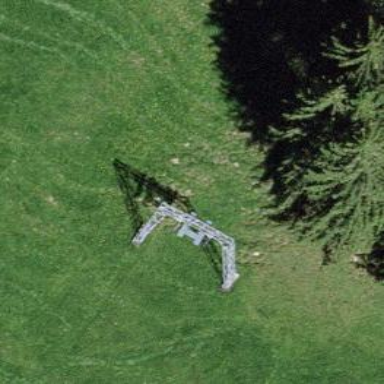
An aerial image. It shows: Pylon for aerialway.